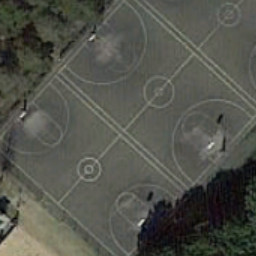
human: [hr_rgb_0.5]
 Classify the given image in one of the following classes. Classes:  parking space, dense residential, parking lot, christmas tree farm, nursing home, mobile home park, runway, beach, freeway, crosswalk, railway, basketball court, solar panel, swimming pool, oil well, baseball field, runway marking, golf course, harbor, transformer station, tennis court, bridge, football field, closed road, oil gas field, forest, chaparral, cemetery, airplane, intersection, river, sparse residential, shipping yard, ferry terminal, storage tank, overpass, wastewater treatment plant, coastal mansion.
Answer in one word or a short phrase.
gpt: basketball court